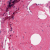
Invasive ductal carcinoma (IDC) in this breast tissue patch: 0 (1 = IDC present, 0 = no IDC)